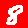
Digit: 8